Question: Hello everyone I'm try to make custom action bar. My codes below. Everything is good at the right side of Action Bar but at the left side custom action bar does not match. How can I solve this problem.
Thanks in helpings.

My main activity xml, it has not got anything interest with action bar but I could not figure out where the problem is
activity_main.xml
'''
<RelativeLayout xmlns:android="http://schemas.android.com/apk/res/android"
xmlns:tools="http://schemas.android.com/tools" android:layout_width="match_parent"
android:layout_height="match_parent" android:paddingLeft="@dimen/activity_horizontal_margin"
android:paddingRight="@dimen/activity_horizontal_margin"
android:paddingTop="@dimen/activity_vertical_margin"
android:paddingBottom="@dimen/activity_vertical_margin" tools:context=".MainActivity"
android:id="@+id/hh">
</RelativeLayout>
'''
Here is my custom action bar xml file:
'''
<?xml version="1.0" encoding="utf-8"?>
<RelativeLayout xmlns:android="http://schemas.android.com/apk/res/android"
android:orientation="vertical"
android:layout_width="match_parent"
android:layout_height="match_parent">
<Button
android:layout_width="wrap_content"
android:layout_height="wrap_content"
android:text="New Button"
android:id="@+id/button"
android:background="#ffff2301" />
</RelativeLayout>
'''
My Java Code;
'''
public class MainActivity extends ActionBarActivity {
@Override
protected void onCreate(Bundle savedInstanceState) {
super.onCreate(savedInstanceState);
setContentView(R.layout.activity_main);
getSupportActionBar().setCustomView(R.layout.action_bar);
getSupportActionBar().setDisplayOptions(ActionBar.DISPLAY_SHOW_CUSTOM);
}
}
'''
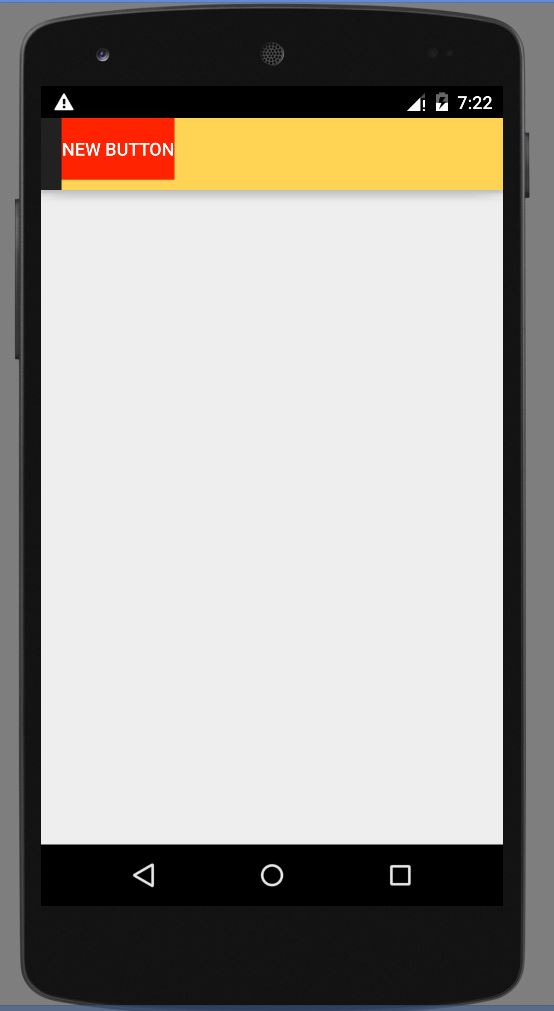
Answer: You are using 'setCustomView()' on the default toolbar provided by the theme. Custom views are meant to be loaded in the toolbar space that is occupied by other views (logo, title, overflow menu..).
So your custom layout becomes of the toolbar, and does not replace it. So either:
1. You want things to be this way. In this case your issue is just background color. I don't know how you set the custom view to be yellow, but try adding android:background="@color/transparent" to the RelativeLayout and switch the whole toolbar color to yellow instead. The room in the left will be eventually loaded with navigation icons, so you want it to be there.
2. You want to (I'd suggest to) use the Toolbar API which makes it easier to add custom views. This is done this way: <LinearLayout
android:layout_width="match_parent"
android:layout_height="match_parent"
android:orientation="vertical">
<include layout="@layout/custom_toolbar"/>
<RelativeLayout android:id="@+id/main_content"
android:layout_width="match_parent"
android:layout_height="match_parent">
</RelativeLayout>
</LinearLayout>
And then, in custom_toolbar.xml,
'''
<android.support.v7.widget.Toolbar
xmlns:android="http://schemas.android.com/apk/res/android"
xmlns:tools="http://schemas.android.com/tools"
xmlns:abc="http://schemas.android.com/apk/res-auto"
android:id="@+id/toolbar"
android:layout_height="?attr/actionBarSize"
android:layout_width="match_parent">
<!-- you can add any custom view here -->
<Button
android:layout_width="wrap_content"
android:layout_height="wrap_content"
android:text="New Button"
android:id="@+id/button"
android:background="#ffff2301" />
</android.support.v7.widget.Toolbar>
'''
In your 'onCreate()' you now have to call:
'''
public class MainActivity extends ActionBarActivity {
@Override
protected void onCreate(Bundle savedInstanceState) {
super.onCreate(savedInstanceState);
setContentView(R.layout.activity_main);
Toolbar tb = (Toolbar) findViewById(R.id.toolbar);
setSupportActionBar(tb);
}
}
'''